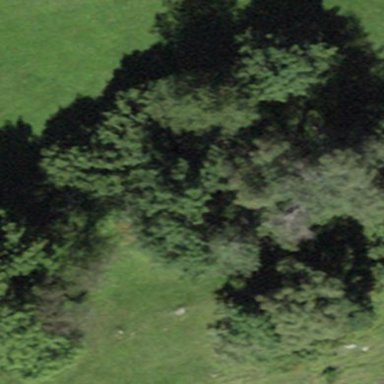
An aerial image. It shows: Forest area.